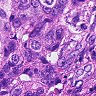
Metastatic tissue present: yes